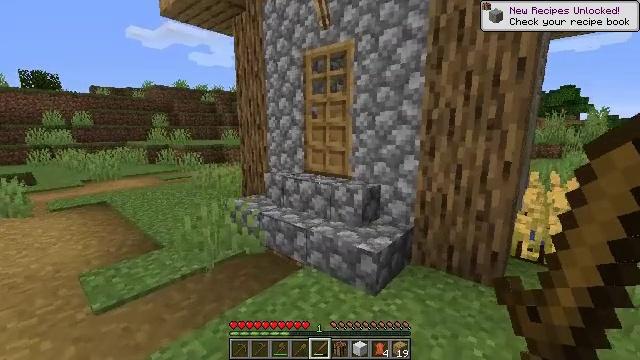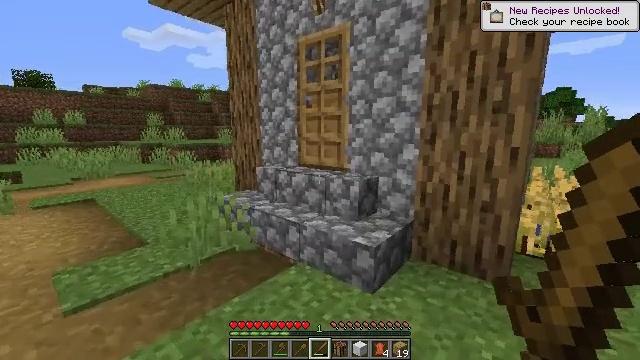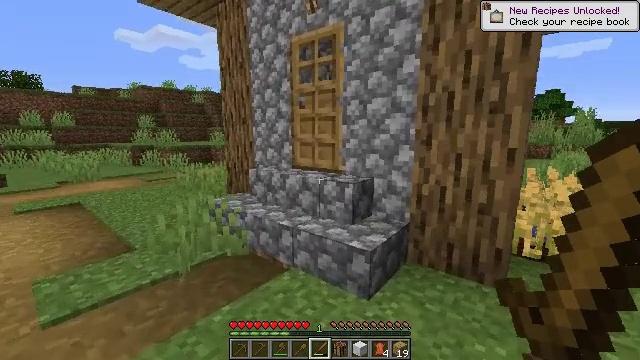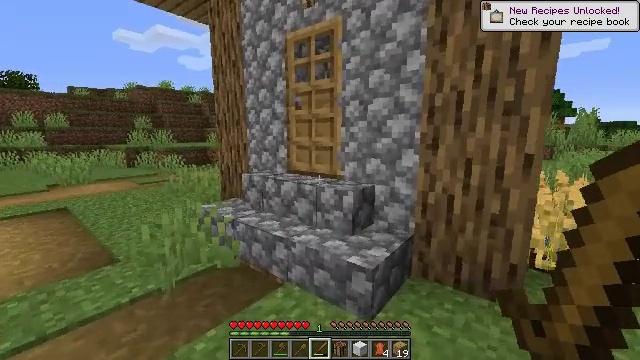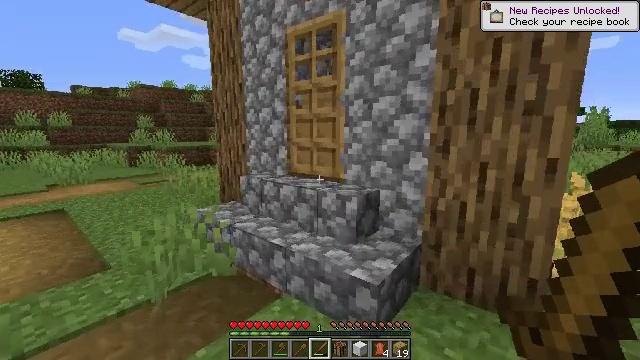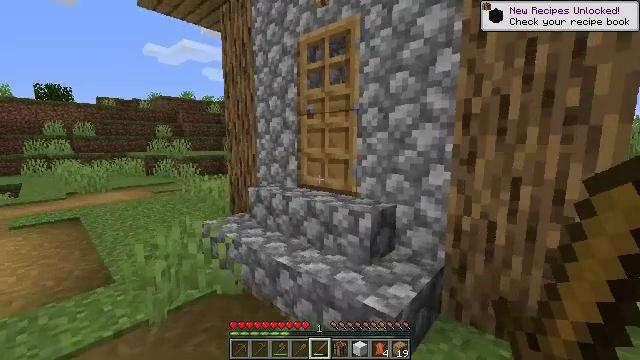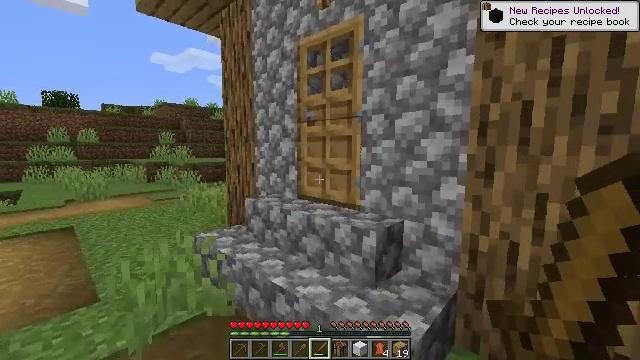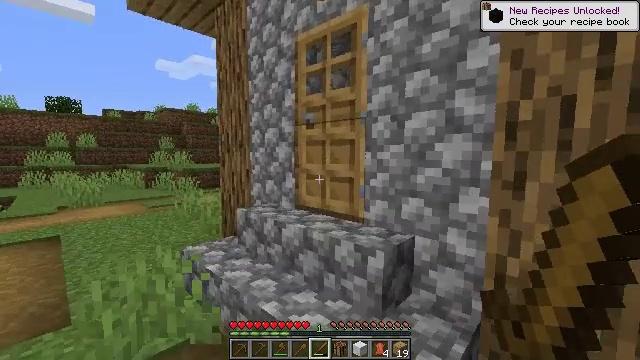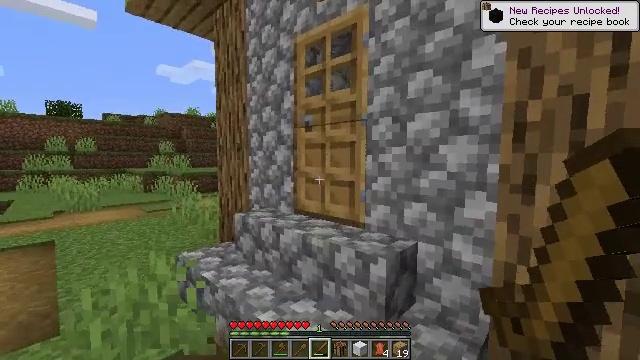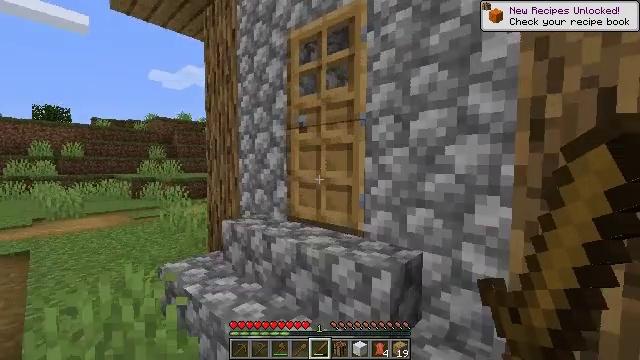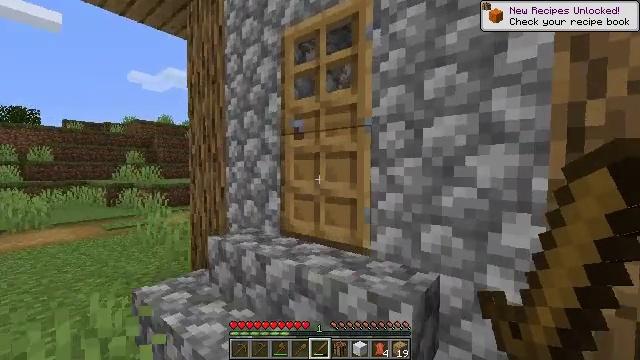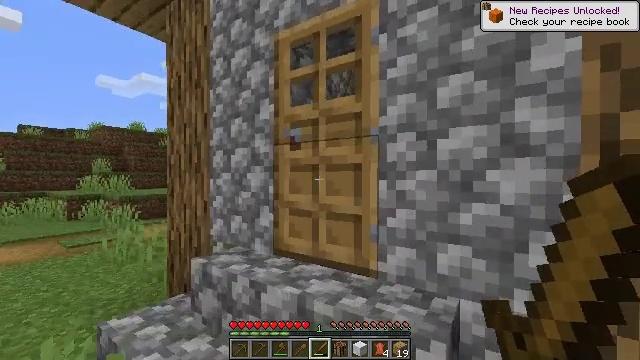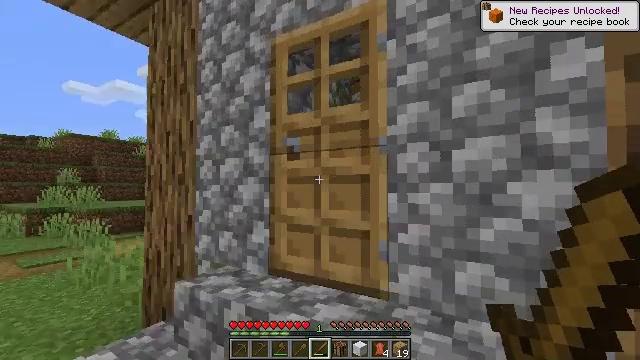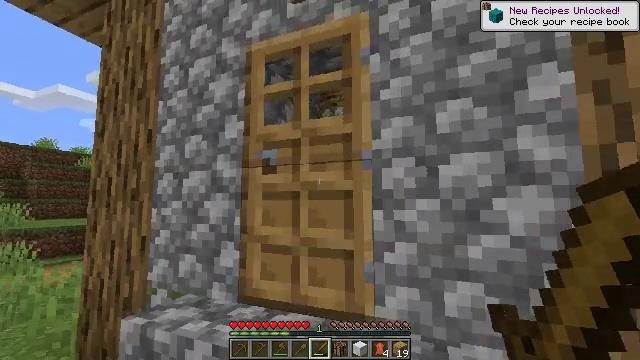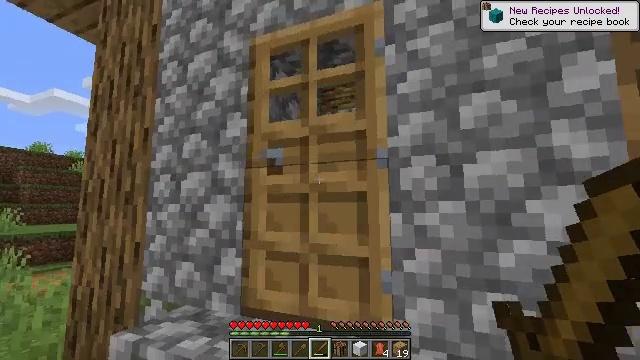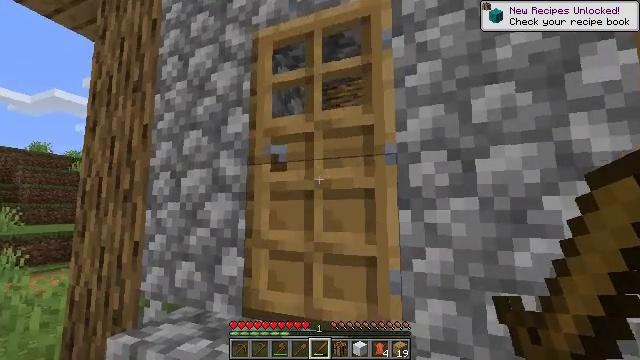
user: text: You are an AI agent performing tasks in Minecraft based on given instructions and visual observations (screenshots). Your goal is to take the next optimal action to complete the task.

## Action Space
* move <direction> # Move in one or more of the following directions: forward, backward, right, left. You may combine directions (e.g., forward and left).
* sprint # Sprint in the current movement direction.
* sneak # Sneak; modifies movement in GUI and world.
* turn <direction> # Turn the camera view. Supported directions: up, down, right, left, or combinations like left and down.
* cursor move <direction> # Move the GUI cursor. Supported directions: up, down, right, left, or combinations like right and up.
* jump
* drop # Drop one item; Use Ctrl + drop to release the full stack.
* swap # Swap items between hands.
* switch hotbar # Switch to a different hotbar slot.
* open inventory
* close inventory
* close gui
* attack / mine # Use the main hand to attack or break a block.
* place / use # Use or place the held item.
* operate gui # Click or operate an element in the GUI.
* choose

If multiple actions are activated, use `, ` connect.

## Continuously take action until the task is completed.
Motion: motion action
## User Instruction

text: Retrieve the white bed for later use.
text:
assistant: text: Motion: move forward
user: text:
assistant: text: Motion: move forward, turn right
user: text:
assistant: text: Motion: move forward
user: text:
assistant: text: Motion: move forward
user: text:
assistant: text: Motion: move forward, turn left and up
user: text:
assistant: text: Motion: move forward, turn up
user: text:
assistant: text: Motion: move forward, turn up
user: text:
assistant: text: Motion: move forward
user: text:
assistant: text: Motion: move forward and move left, turn right and up
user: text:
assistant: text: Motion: move forward and move left, turn right and up
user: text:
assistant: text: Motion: move forward and move left, turn right and up
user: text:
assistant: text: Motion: move forward and move left, turn right and up
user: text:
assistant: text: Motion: move forward, turn right and up
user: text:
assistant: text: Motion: turn up
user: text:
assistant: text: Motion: no_op
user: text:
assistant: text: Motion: use / place
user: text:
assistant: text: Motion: use / place
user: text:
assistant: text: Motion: use / place
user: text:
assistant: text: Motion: no_op
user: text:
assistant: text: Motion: turn right and down
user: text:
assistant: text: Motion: turn right and down
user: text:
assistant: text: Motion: move forward, turn right and down
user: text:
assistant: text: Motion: move forward, turn right and down
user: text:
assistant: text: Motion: move forward, turn right and down
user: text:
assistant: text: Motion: move forward and move left, turn right and down
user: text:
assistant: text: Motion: move forward and move left, turn right and down
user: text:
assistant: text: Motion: move forward and move left, turn right and down
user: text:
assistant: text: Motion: move forward and move left, turn right and down
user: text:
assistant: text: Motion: move forward, turn right and down
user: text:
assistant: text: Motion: move forward, turn right and down